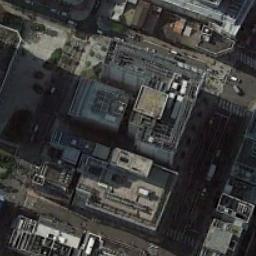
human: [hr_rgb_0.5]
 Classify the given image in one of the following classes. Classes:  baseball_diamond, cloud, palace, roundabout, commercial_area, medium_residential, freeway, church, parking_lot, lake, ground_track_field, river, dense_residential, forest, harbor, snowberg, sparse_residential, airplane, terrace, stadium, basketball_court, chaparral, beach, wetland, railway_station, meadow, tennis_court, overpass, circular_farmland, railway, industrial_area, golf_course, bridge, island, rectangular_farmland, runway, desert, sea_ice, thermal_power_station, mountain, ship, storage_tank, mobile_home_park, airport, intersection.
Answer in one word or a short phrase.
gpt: commercial_area